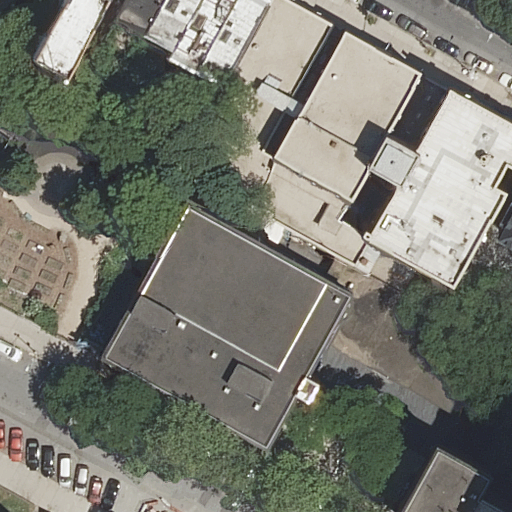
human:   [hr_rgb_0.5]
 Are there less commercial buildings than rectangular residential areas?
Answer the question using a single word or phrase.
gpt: no

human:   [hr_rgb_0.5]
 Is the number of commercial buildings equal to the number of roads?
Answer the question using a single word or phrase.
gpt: no

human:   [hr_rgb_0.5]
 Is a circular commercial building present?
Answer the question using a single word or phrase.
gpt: no

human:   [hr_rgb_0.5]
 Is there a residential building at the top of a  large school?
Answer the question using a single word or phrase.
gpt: no

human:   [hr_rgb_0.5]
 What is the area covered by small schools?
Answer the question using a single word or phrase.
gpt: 2m2

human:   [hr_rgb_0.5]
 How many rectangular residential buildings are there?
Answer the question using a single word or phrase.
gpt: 8

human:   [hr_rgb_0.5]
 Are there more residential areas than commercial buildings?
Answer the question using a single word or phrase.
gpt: yes

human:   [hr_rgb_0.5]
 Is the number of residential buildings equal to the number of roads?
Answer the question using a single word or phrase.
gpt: no

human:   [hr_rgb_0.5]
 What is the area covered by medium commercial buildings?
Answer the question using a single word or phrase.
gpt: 0m2

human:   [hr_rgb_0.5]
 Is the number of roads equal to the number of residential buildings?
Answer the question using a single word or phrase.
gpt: no

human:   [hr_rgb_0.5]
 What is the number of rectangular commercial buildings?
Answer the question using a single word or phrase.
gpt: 0

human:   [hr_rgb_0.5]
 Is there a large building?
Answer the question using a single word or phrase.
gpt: no

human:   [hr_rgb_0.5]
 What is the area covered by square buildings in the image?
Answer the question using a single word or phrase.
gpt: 0m2

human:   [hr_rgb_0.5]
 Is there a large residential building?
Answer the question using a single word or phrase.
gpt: no

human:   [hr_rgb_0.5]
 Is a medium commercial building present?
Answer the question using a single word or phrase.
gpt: no

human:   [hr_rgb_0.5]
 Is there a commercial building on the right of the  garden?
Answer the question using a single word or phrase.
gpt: no

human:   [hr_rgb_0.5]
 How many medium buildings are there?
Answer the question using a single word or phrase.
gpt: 2

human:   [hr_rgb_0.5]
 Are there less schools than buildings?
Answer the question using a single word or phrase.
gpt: yes

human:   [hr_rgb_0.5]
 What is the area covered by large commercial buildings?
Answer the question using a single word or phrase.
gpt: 0m2

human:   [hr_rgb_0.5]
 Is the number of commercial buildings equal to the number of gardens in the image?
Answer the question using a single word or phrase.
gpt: no

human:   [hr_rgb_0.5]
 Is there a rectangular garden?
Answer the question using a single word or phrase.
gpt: no

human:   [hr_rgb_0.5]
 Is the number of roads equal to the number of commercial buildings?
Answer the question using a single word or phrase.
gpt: no

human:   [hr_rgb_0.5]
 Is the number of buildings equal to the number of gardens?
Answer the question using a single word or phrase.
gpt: no

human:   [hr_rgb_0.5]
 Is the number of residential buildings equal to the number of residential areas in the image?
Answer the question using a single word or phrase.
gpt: no

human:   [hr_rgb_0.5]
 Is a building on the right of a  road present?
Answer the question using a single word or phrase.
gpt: yes

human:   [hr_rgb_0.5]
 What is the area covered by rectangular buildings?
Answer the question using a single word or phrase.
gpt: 397m2

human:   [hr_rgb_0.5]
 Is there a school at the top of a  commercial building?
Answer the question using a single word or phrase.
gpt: no

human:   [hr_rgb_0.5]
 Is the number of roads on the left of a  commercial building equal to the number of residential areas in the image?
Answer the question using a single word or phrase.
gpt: no

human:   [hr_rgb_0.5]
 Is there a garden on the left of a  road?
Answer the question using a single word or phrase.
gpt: yes

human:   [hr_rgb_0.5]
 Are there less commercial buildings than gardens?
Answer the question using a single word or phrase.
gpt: yes

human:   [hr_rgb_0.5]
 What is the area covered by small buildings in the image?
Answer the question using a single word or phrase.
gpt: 277m2

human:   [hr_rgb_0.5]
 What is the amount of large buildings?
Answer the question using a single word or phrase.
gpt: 0

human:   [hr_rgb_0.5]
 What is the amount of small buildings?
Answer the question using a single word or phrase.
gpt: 7

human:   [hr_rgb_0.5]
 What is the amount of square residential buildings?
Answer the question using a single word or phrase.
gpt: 0

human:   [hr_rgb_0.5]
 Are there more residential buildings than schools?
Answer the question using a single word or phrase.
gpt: yes

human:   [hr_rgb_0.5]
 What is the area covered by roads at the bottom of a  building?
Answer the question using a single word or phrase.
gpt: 0m2